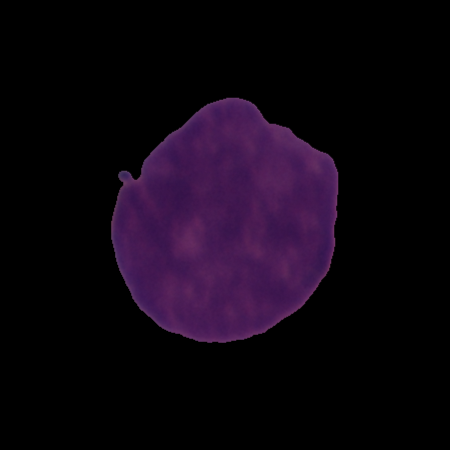
Label: cancer